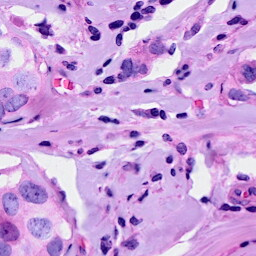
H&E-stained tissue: Breast